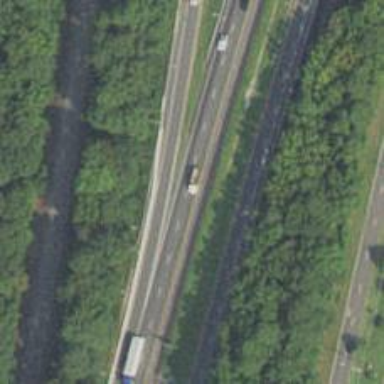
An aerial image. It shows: Motorway.